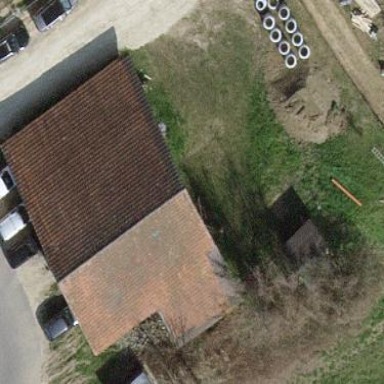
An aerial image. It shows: Farm auxiliary building.